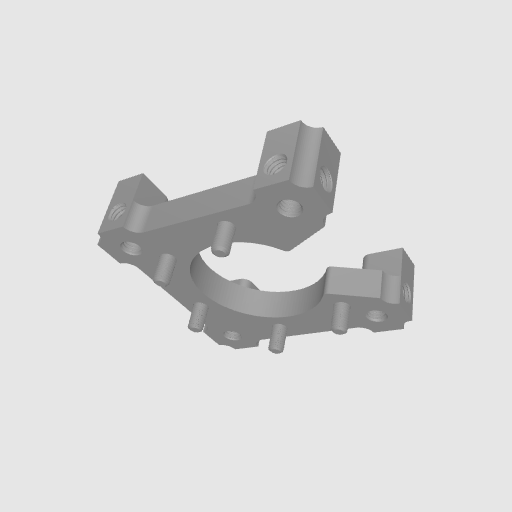
Part: QuadBlockMotorMount43-3